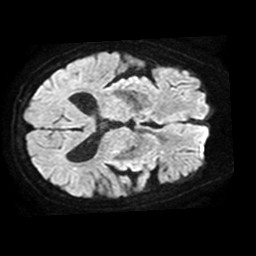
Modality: TRACE
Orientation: axial
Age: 71
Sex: male
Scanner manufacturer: philips
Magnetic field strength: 1.5 T
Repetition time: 3.511 s
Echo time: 0.09257 s